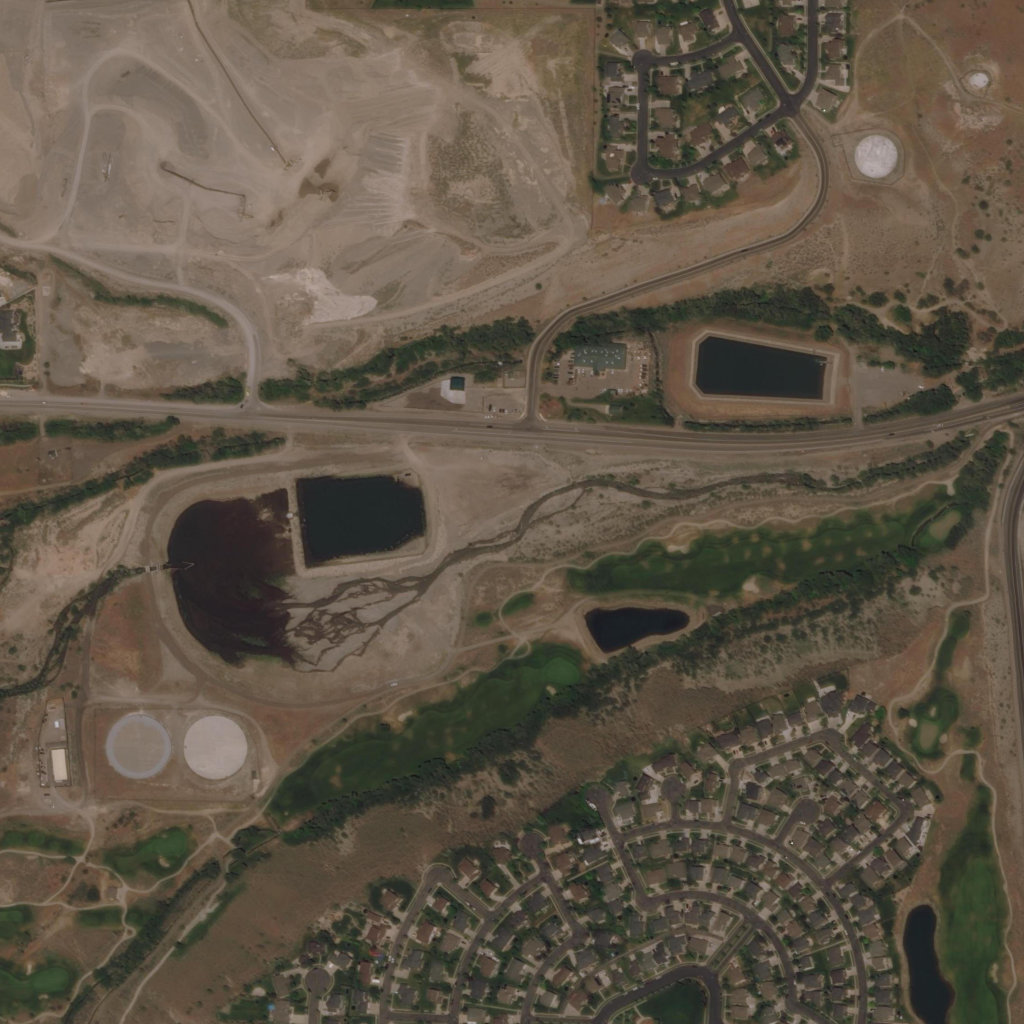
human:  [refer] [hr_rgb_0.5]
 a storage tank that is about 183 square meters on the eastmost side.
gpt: <box>[[94, 6, 96, 8, 0]]</box>